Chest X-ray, AP view. Patient: 59 years old, sex M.
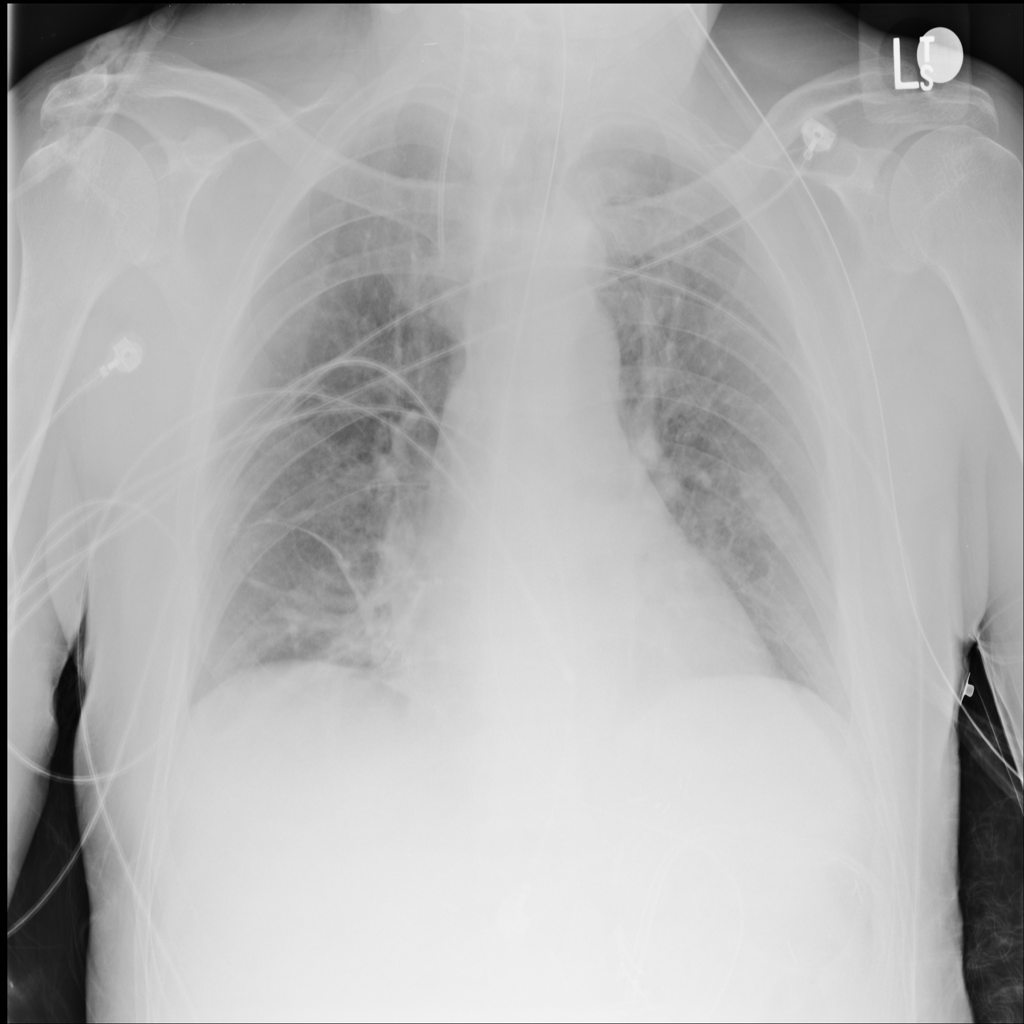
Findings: No Finding